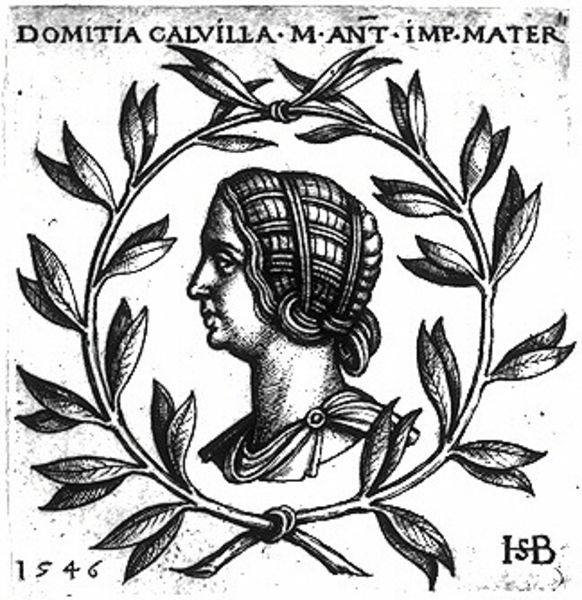
Titel: Bildnis der Domitia Calvilla
Künstler: Hans Sebald Beham
Institution: (Seriendruck)
Schlagwörter: blätter, kopf, umhang, weiß, mädchen, frau, frisur, grau, haar, kleid, mund, nase, profil, schwarz, zeichnung, blick, haube, ornament, schleife, augen, band, gesicht, haarschmuck, kleidung, knoten, bildnis, hals, portrait, porträt, auge, gewand, haare, mantel, mutter, blatt, pflanze, brosche, kinn, locken, renaissance, kreis, holzschnitt, schrift, seitlich, kette, haarband, inschrift, floral, jahreszahl, spange, flechten, antike, zweig, druck, monogramm, radierung, stich, titel, seite, text, litho, beschriftung, überschrift, kranz, lorbeer, lorbeerkranz, distel, rom, römer, zahl, geflochten, toga, kupferstich, ehrenkranz, römisch, legende, münze, latein, legend, fibel, seriendruck, mater, imperator, kinne, latien, calvilla, isb, beham, 1546, eukopf, tunikaschmuck, domitia